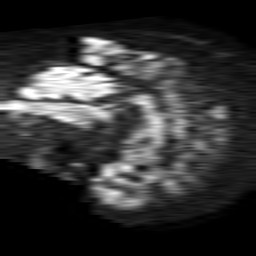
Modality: TRACE
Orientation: sagittal
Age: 68
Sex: female
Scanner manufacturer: philips
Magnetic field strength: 1.5 T
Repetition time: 4.6 s
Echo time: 0.08528 s